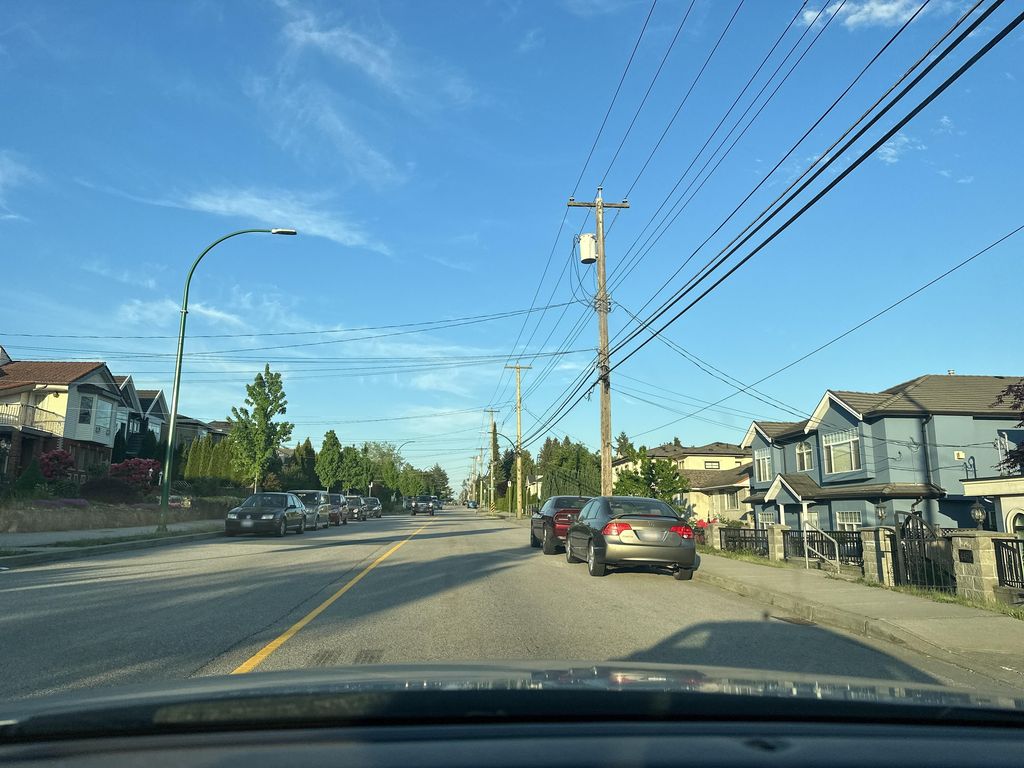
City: vancouver